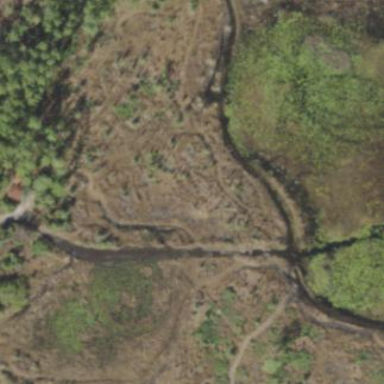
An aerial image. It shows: Swamp in wetland area.